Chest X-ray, AP view. Patient: 48 years old, sex M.
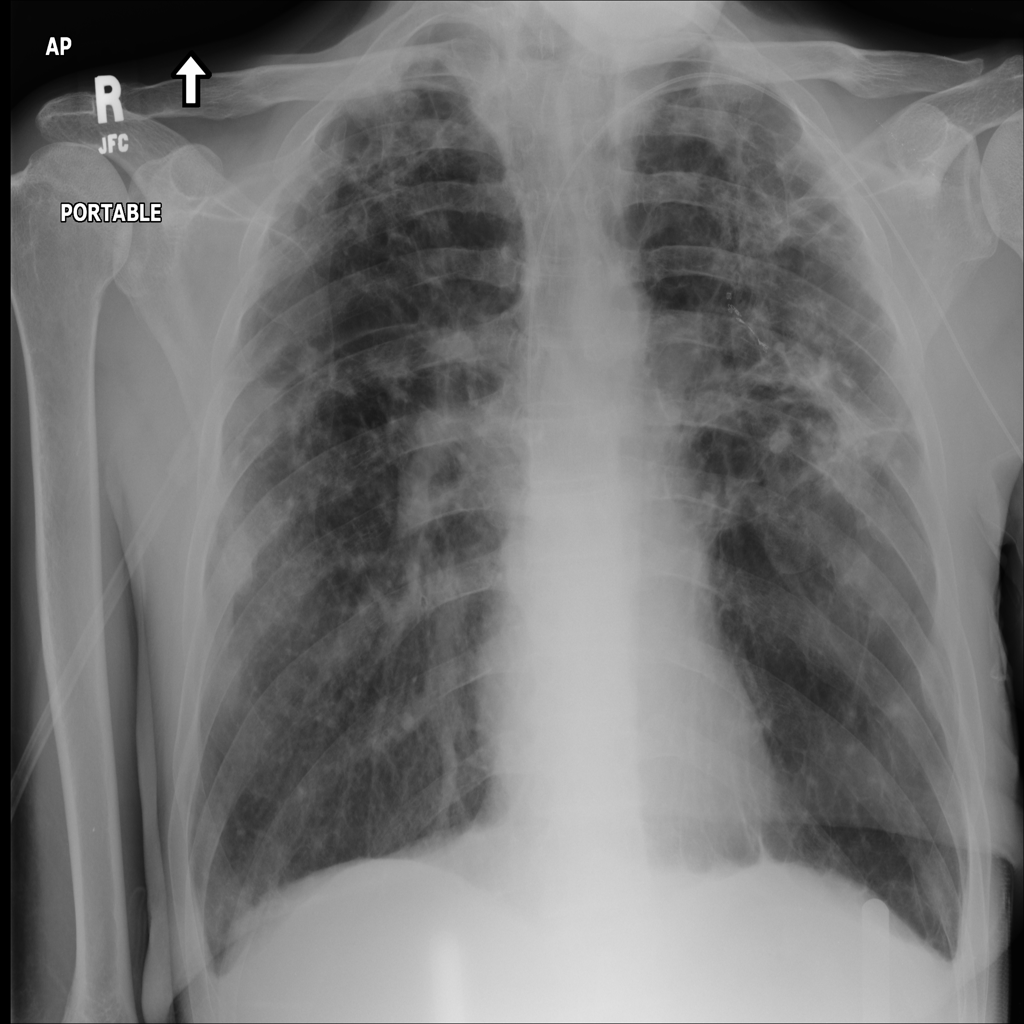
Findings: No Finding